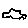
Label: car